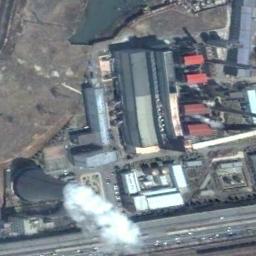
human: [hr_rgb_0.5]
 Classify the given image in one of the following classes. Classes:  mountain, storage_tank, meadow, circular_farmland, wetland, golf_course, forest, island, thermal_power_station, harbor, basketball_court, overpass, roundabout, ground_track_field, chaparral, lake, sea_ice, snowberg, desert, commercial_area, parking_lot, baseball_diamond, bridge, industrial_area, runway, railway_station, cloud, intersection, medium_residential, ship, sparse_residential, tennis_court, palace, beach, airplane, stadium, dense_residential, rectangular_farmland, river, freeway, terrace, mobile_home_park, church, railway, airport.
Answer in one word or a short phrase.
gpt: thermal_power_station